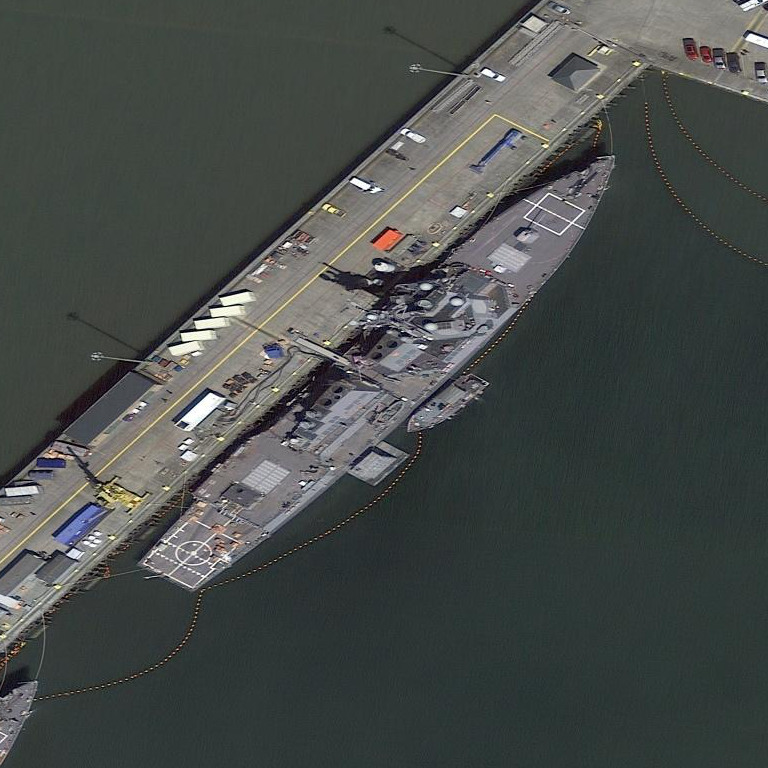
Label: destroyer